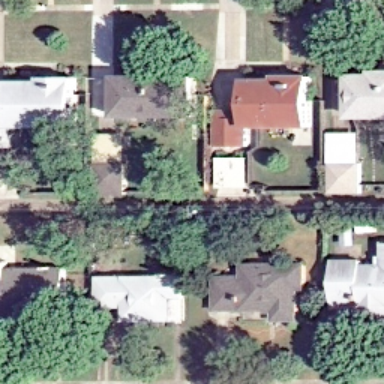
It is a medium residential area with a narrow road goes through this area .